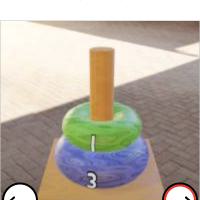
Task: sum
Answer: 4